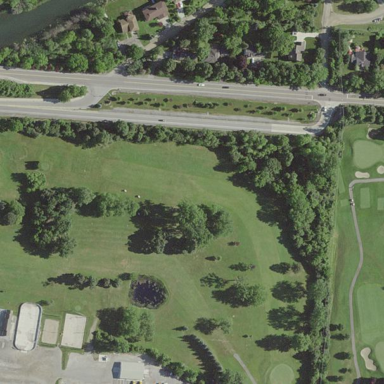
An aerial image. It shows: Rough area in woodland golf course.